Question: my problem is maybe simple but i don't get it.
i have this Crosstab :

So my idea is to hide all rows where ALL data fields ("Wert_Bezeichnung") are empty. But this is not possible easy if i get it right, because the birt renderer thinks the rows are never be empty because the left two columns ("Position" and "Bezeichnung") are never be empty. that are the row names.
Is it possible to hide the rows without touching the java code behind?
thanks in advance
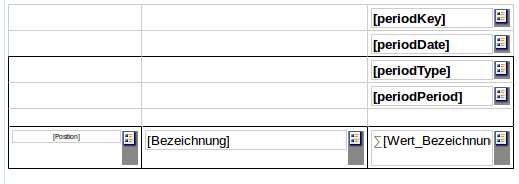
Answer: As you describe the issue, it seems these empty rows are generated by the dataset itself. Double-check if property "Show empty rows" of this crosstab is unchecked.
Anyway, you should just have to add a dataset filter with an expression excluding empty rows.
- - -
If it doesn't work, it means these rows are loaded with something different than a null value, for example an empty string. You need to adjust the dataset filter accordingly.